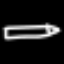
Label: pencil